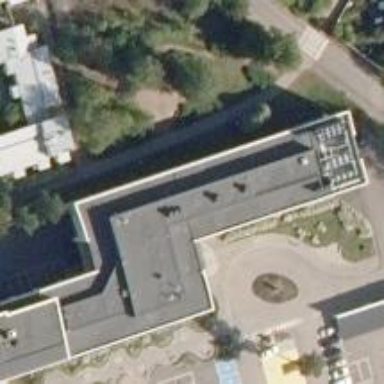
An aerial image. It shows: Building with flat roof made of tar paper. The color of the building is #1f1f1f.